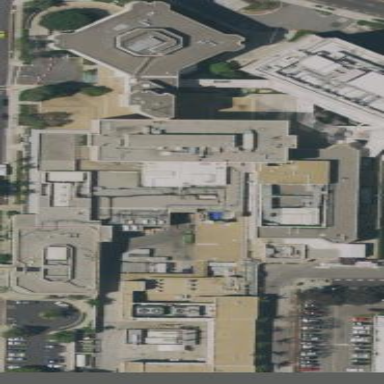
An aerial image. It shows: Hospital building.